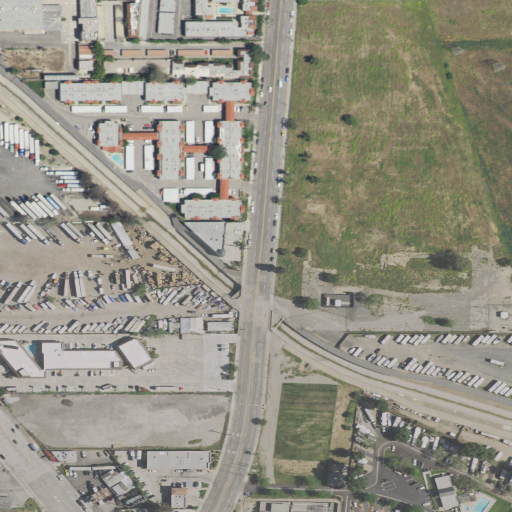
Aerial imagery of valley in California named Marple Canyon containing medium intensity development, open development, low intensity development, grassland, high intensity development, and pasture